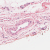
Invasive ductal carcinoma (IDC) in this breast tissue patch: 0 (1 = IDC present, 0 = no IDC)